Field crop: tomato
Growth stage: 2
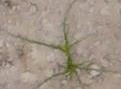
Species: cyperus